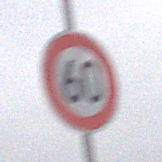
Verkehrszeichen: Geschwindigkeit60
Umgebung: Outdoor, RoadRail
Tageszeit: Midday
Wetter: Overcast
Licht: Natural
Jahreszeit: NotSpecified
Kontrast: LowContrast